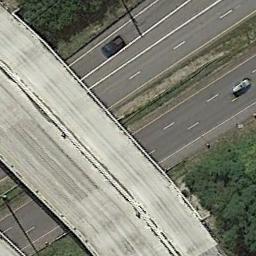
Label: overpass